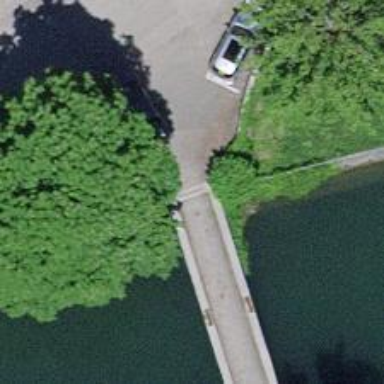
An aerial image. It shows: Asphalt footway on bridge with no sidewalk.